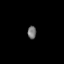
Tissue: prostate
Cell type: T cells
Senescence score: 0.7027
Nuclear area (px): 111
Mean DAPI intensity: 113.802